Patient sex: F
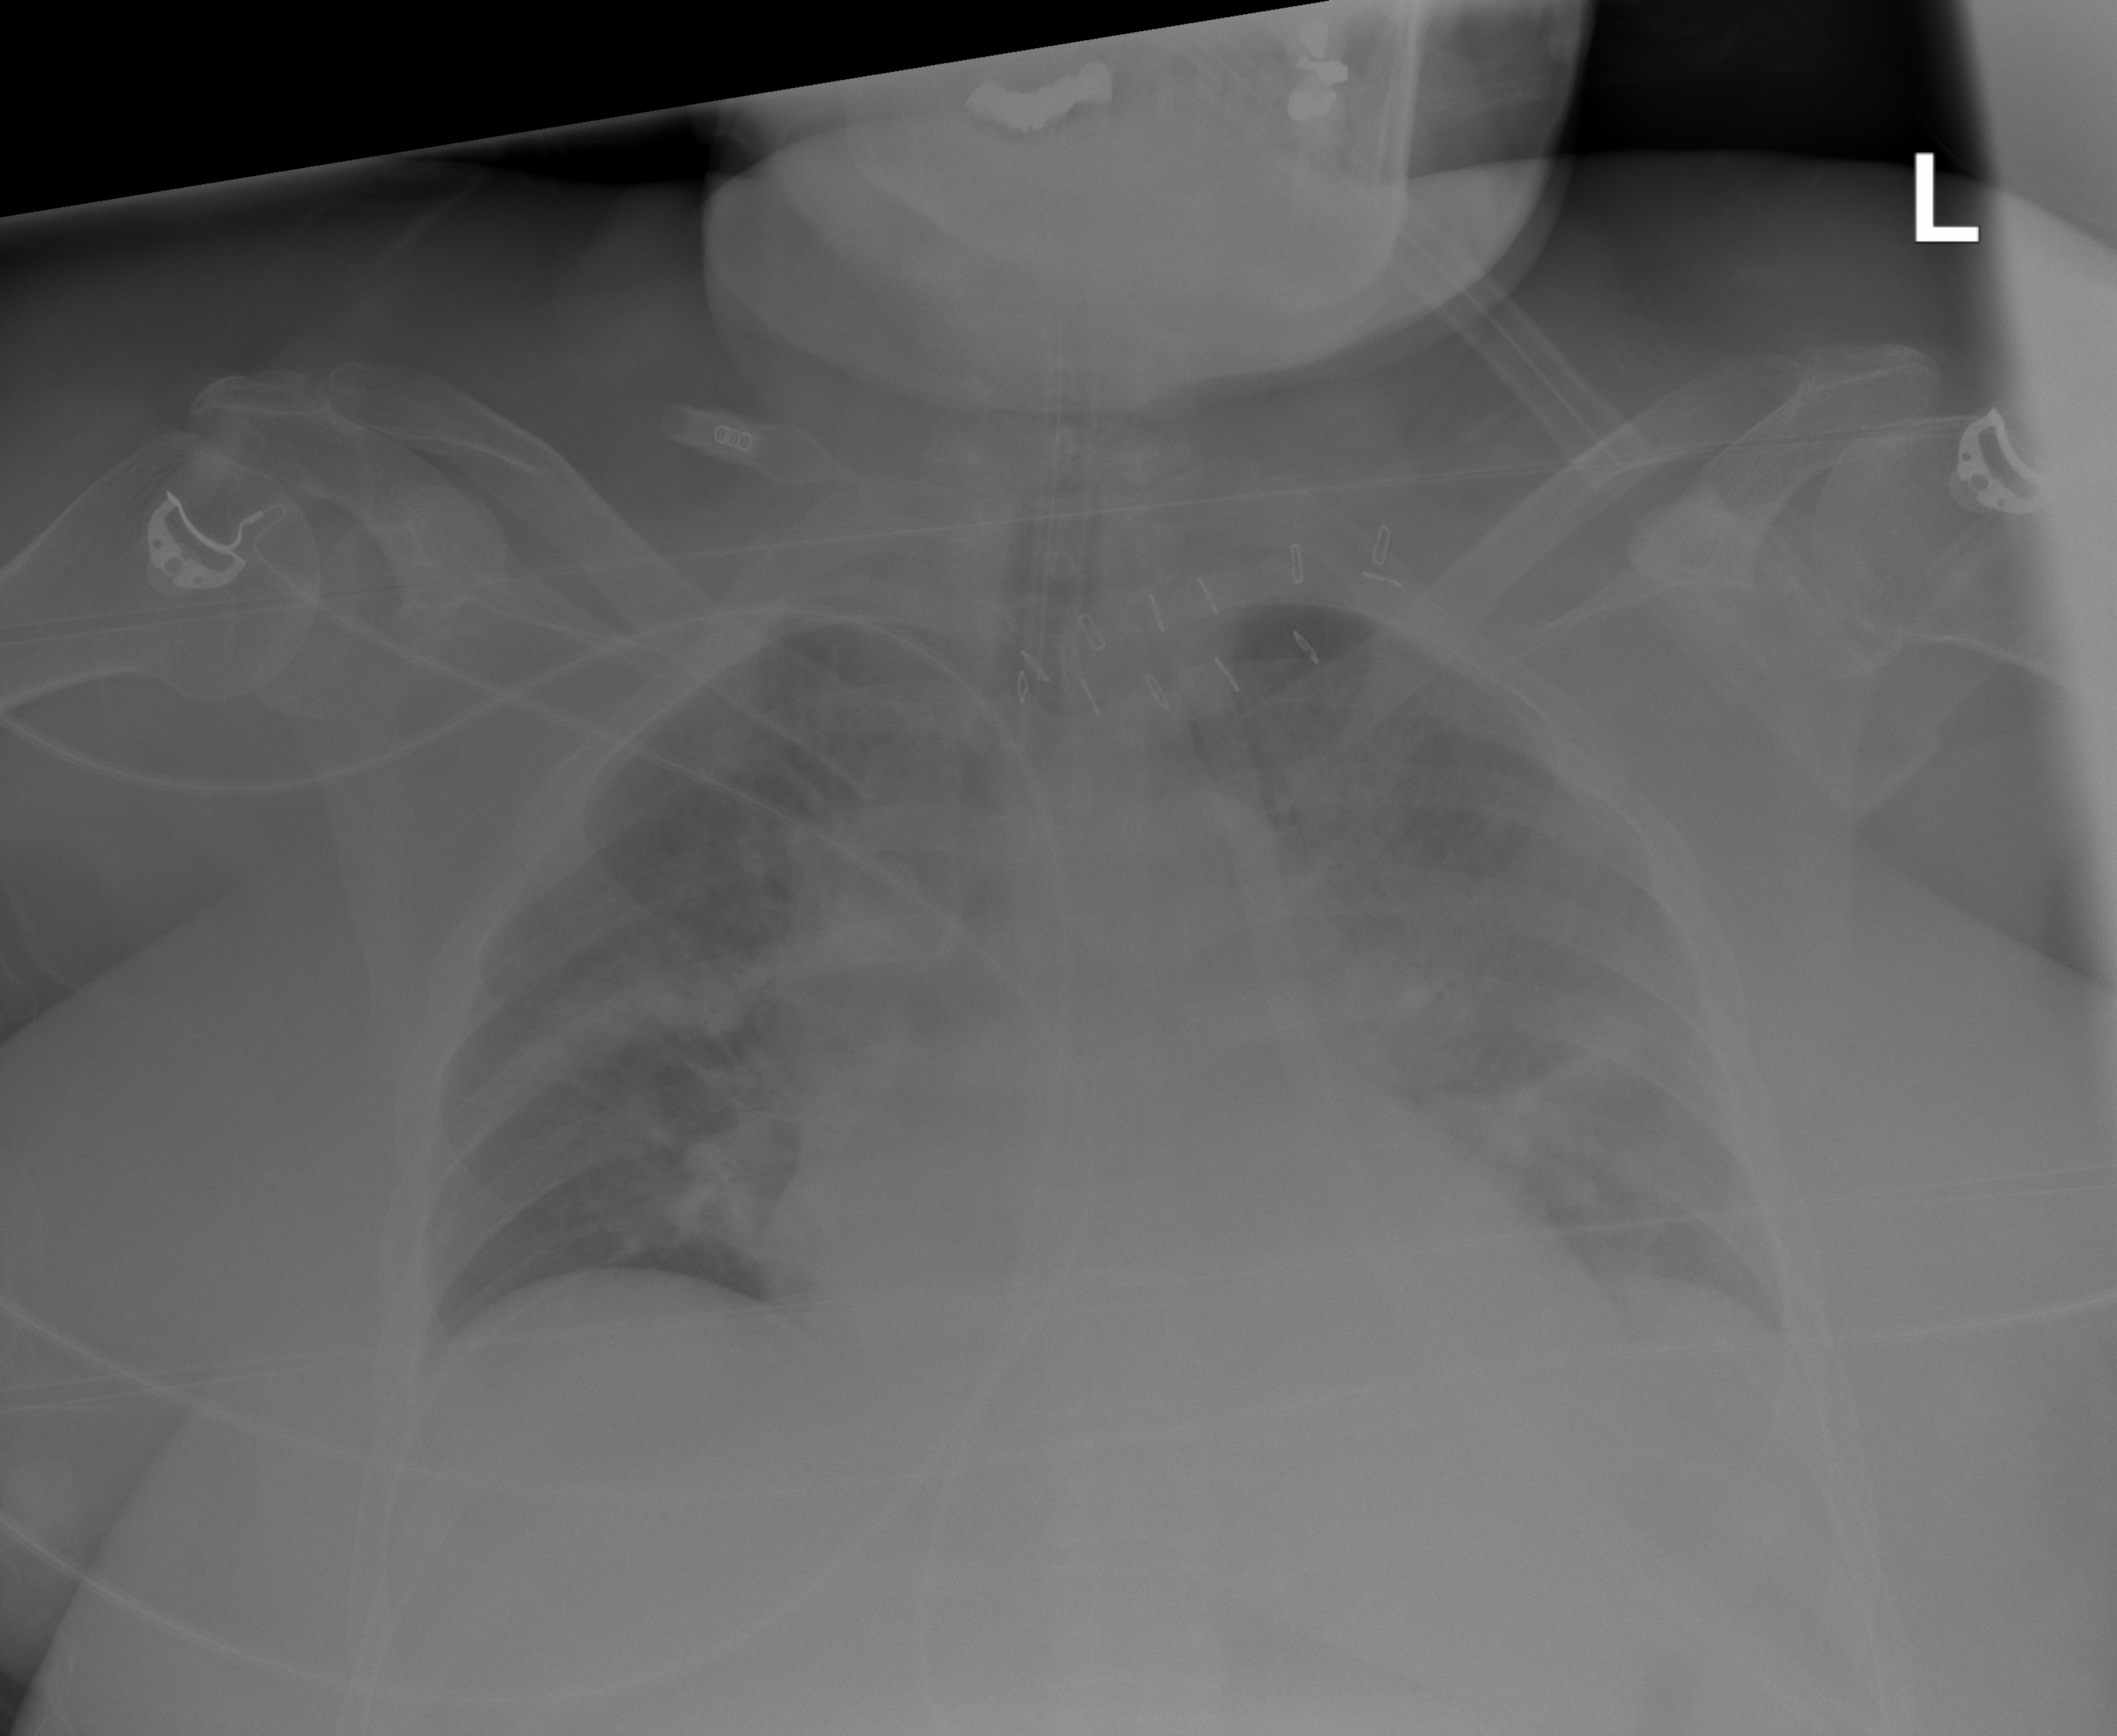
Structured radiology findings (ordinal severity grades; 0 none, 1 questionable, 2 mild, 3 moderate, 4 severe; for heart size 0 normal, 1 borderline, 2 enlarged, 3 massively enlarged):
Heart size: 2
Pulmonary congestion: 0
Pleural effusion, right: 0
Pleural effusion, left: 2
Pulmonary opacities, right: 2
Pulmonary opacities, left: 2
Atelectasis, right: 2
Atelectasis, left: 2